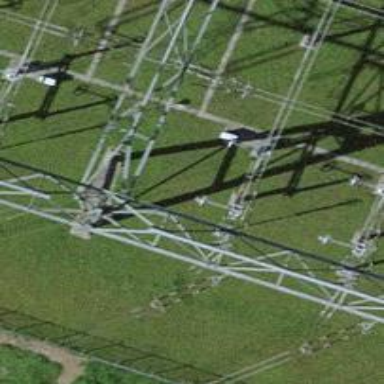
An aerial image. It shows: Power line is depicted.